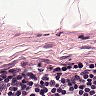
Metastatic tissue present: no